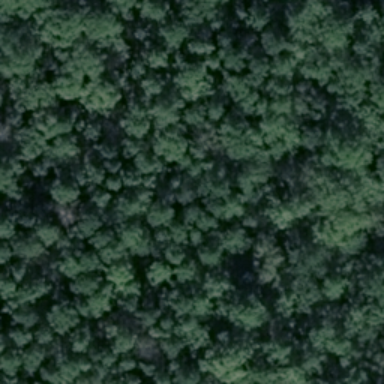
This is a forest with lots of green plants in the shadow .